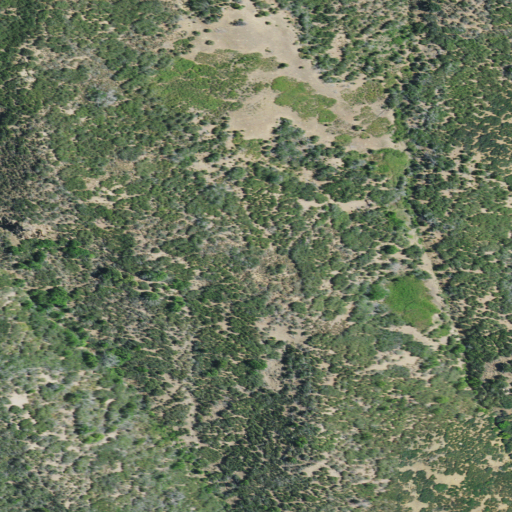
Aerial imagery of plain(s) in California named Syd Cabin Glade containing only shrub